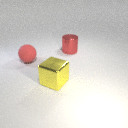
large red rubber sphere behind large yellow metal cube